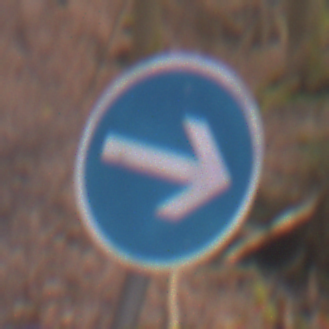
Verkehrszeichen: VorgeschriebeneFahrtrichtungHierRechts
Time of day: Midday
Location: Outdoor (Nature)
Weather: Overcast
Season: Autumn
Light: Natural